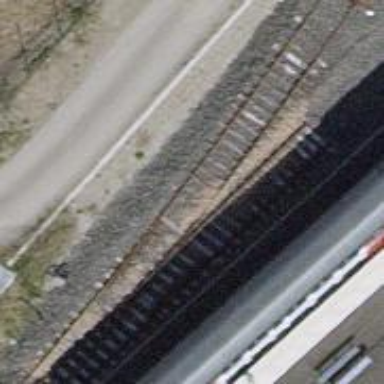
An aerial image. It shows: Disused railway yard with electrified contact line.